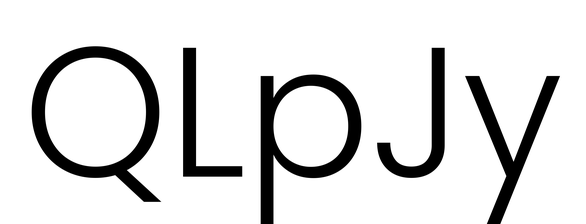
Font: Poppins-Light